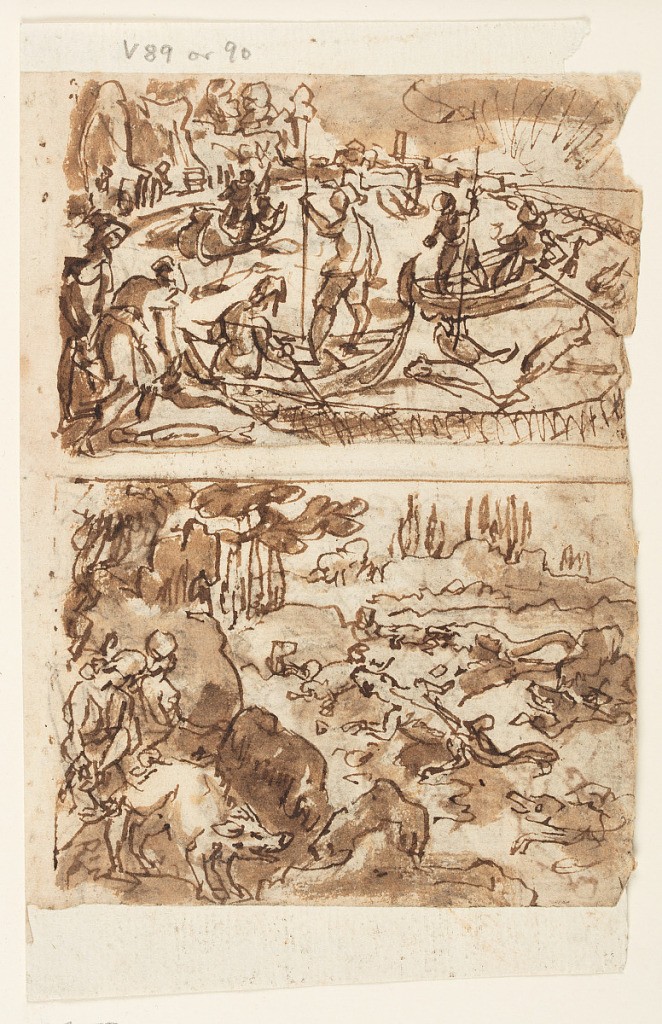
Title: Fishing for Tuna [above]; Crocodile Hunt with Pigs as Bait [below]
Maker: Jan van der Straet, called Stradanus, Flemish, 1523–1605
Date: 1596 or before
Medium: Pen and brown ink, brush and brown wash over black chalk on laid paper
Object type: Drawing
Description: Recto, above: Men in open boats catch tuna in large nets.
Recto, below: Along a shoreline, men trap alligators using pigs as bait.
Verso, above: Pelicans in the foreground approach men, at left, presenting them with fish. Verso, below: Hunters hide behind bushes at left while firing at boars, to the right.